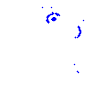
Particle: pion